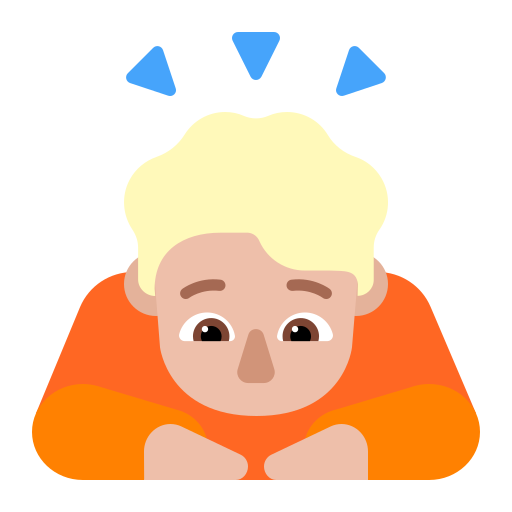
person bowing flat  light